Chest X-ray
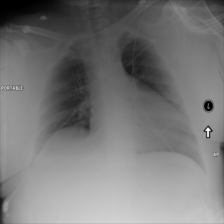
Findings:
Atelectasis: negative
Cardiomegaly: negative
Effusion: negative
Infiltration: negative
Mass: negative
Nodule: negative
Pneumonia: negative
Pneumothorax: negative
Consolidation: negative
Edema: negative
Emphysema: negative
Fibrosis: negative
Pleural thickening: negative
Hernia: negative